Aerial crown-view tile of a tropical tree (Barro Colorado Island, Panama), acquired 20241112:
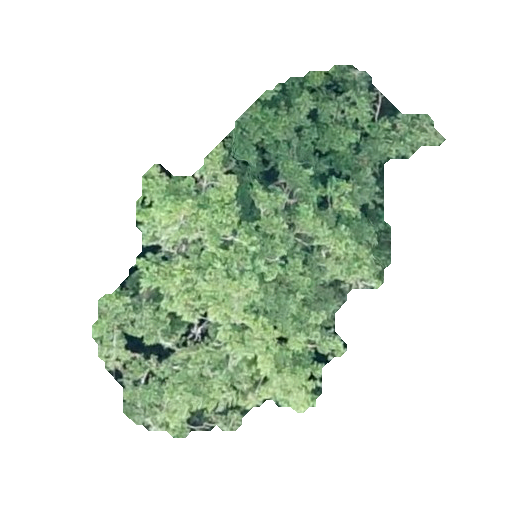
Species: Brosimum alicastrum
GBIF accepted scientific name: Brosimum alicastrum
Crown area: 115.452 m²